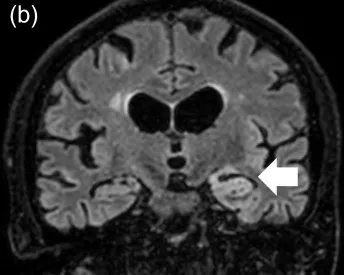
Situation five weeks later after PLEX.
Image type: radiology (mri)